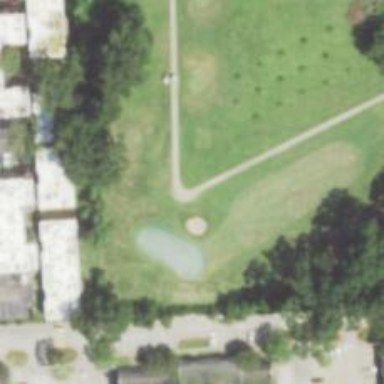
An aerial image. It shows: Pathway for golfing.